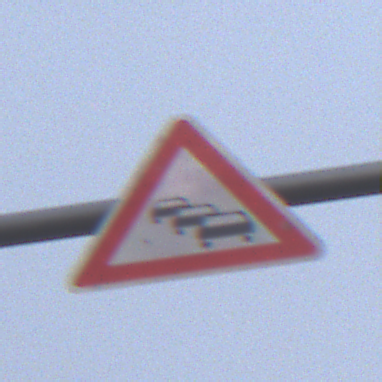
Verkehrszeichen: Stau
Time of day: SunriseSunset
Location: Outdoor (Nature)
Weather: Overcast
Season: NotSpecified
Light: Natural